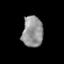
Tissue: prostate
Cell type: T cells
Senescence score: 0.358
Nuclear area (px): 635
Mean DAPI intensity: 145.224